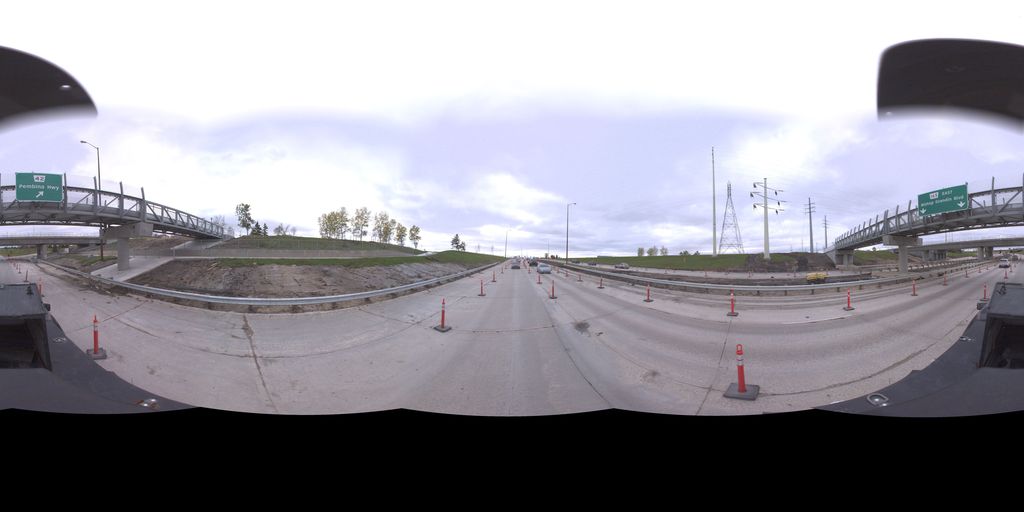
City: winnipeg